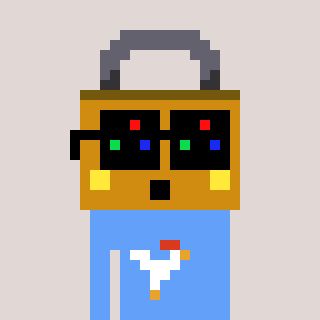
a pixel art character with square black sunglasses, a lock-shaped head and a blue-colored body on a warm background